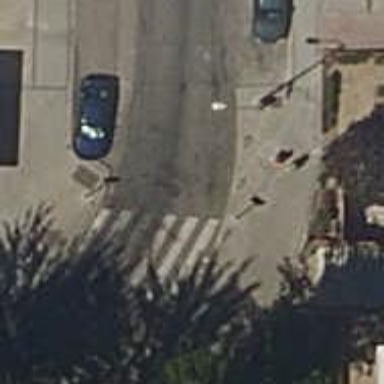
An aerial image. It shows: Unmarked crossing on footway.